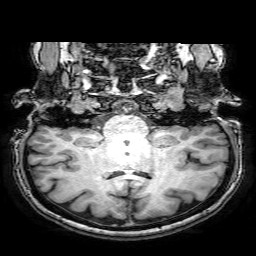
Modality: T1w
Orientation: sagittal
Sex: female
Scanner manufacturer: philips
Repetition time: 0.008177 s
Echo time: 0.00376 s